Interaction volume radius: 10 \u00c5
Interaction volume height: 15 \u00c5
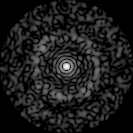
Disorder parameter: 0.8473